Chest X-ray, AP view. Patient: 47 years old, sex F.
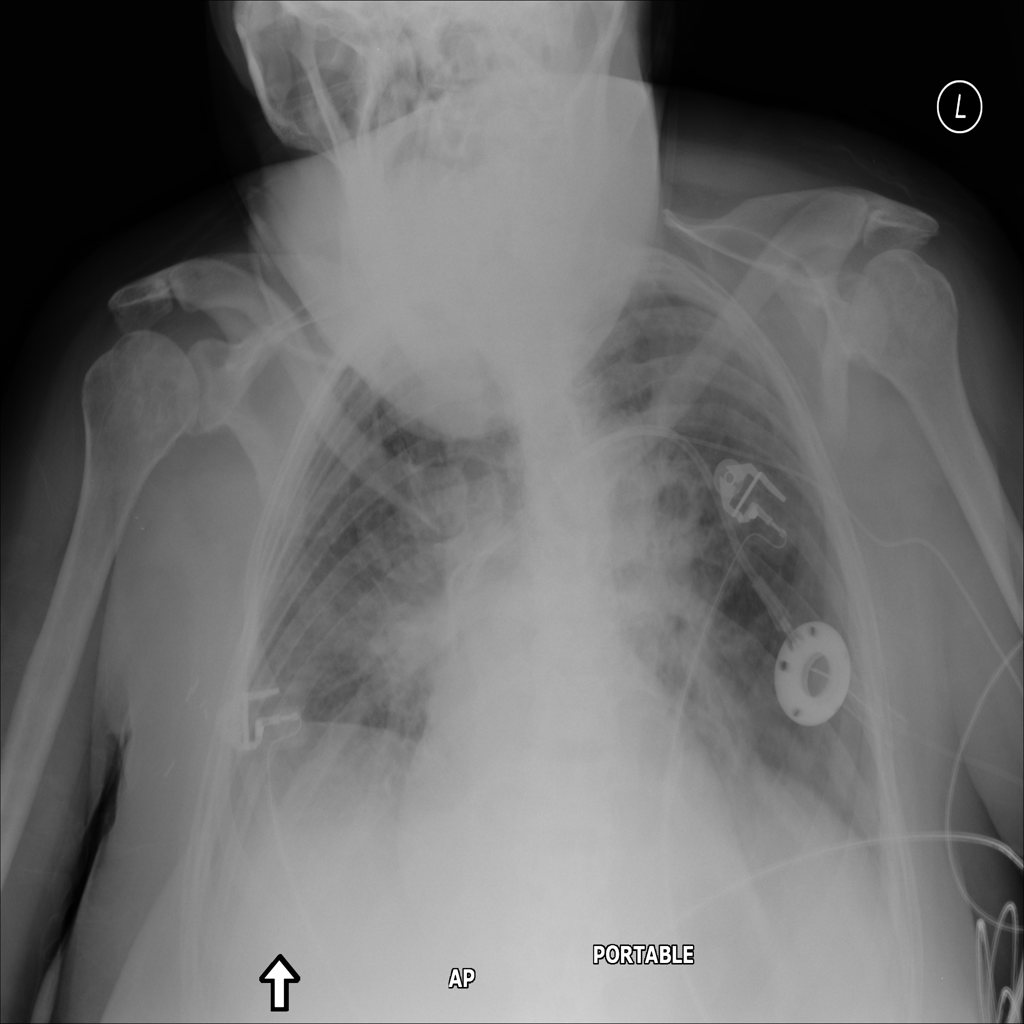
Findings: No Finding